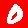
Digit: 0